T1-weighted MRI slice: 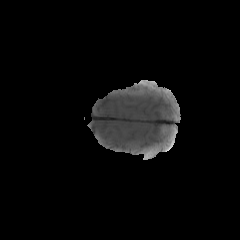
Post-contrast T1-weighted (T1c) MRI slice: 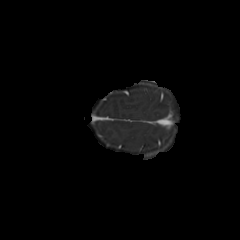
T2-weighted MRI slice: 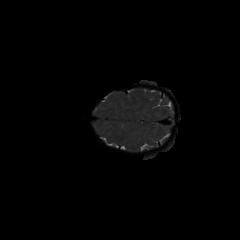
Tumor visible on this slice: no